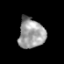
Tissue: prostate
Cell type: T cells
Senescence score: 0.3188
Nuclear area (px): 768
Mean DAPI intensity: 157.044